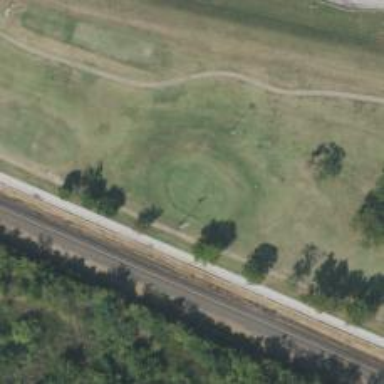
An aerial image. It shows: Golf hole.